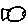
Label: fish